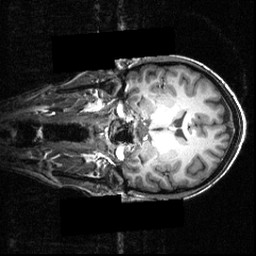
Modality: T1w
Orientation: coronal
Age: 25
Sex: female
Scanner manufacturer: siemens
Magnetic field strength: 3.951 T
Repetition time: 1.5 s
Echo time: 0.00335 s